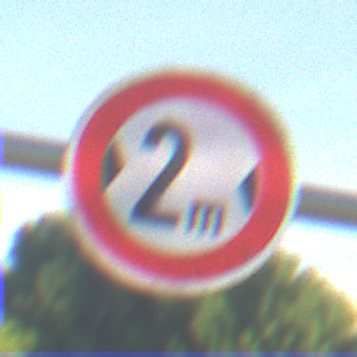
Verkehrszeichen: TatsaechlicheBreite2
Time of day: SunriseSunset
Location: Outdoor (Suburban)
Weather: PartlyCloudy
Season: NotSpecified
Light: Natural